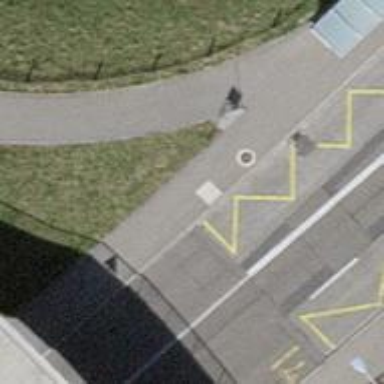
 serving as platform for public transportation."